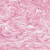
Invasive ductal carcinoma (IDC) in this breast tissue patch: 0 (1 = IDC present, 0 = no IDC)